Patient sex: F
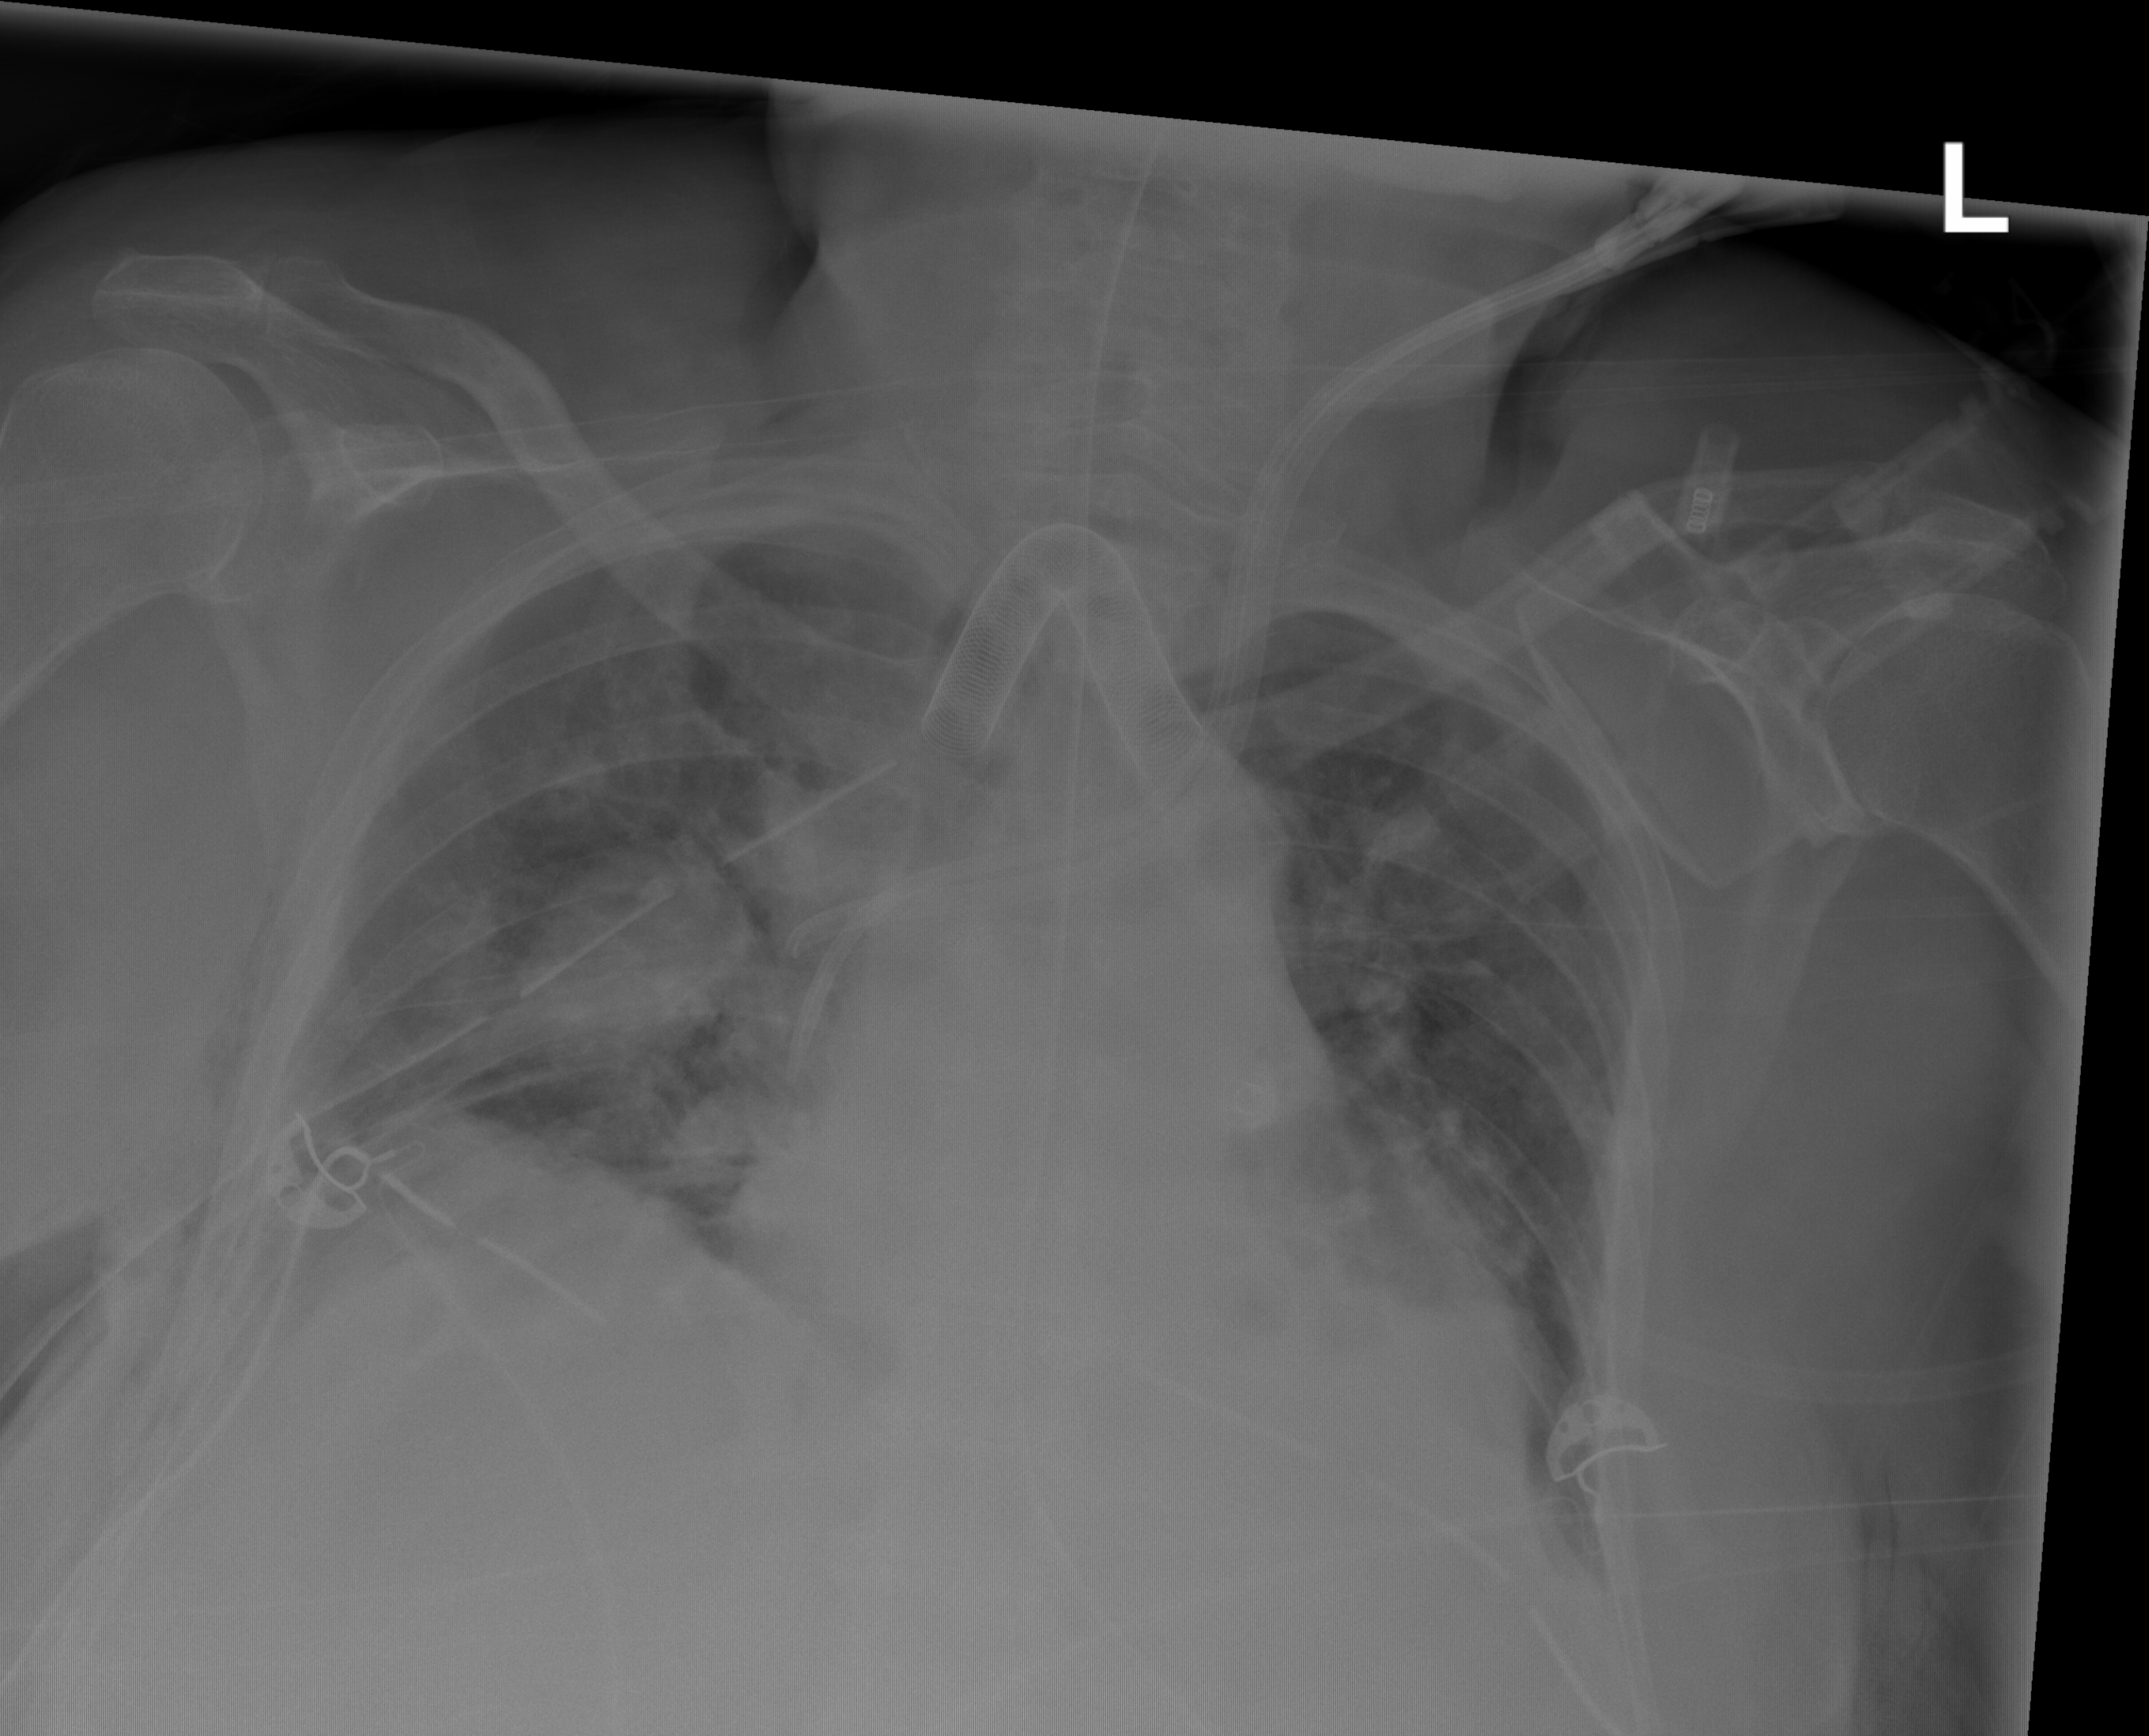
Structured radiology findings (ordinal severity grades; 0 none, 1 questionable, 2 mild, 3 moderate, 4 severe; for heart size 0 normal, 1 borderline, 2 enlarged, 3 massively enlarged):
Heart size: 0
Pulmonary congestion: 0
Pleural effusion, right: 2
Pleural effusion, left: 2
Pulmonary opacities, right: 2
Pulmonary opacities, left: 0
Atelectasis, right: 2
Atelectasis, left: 2